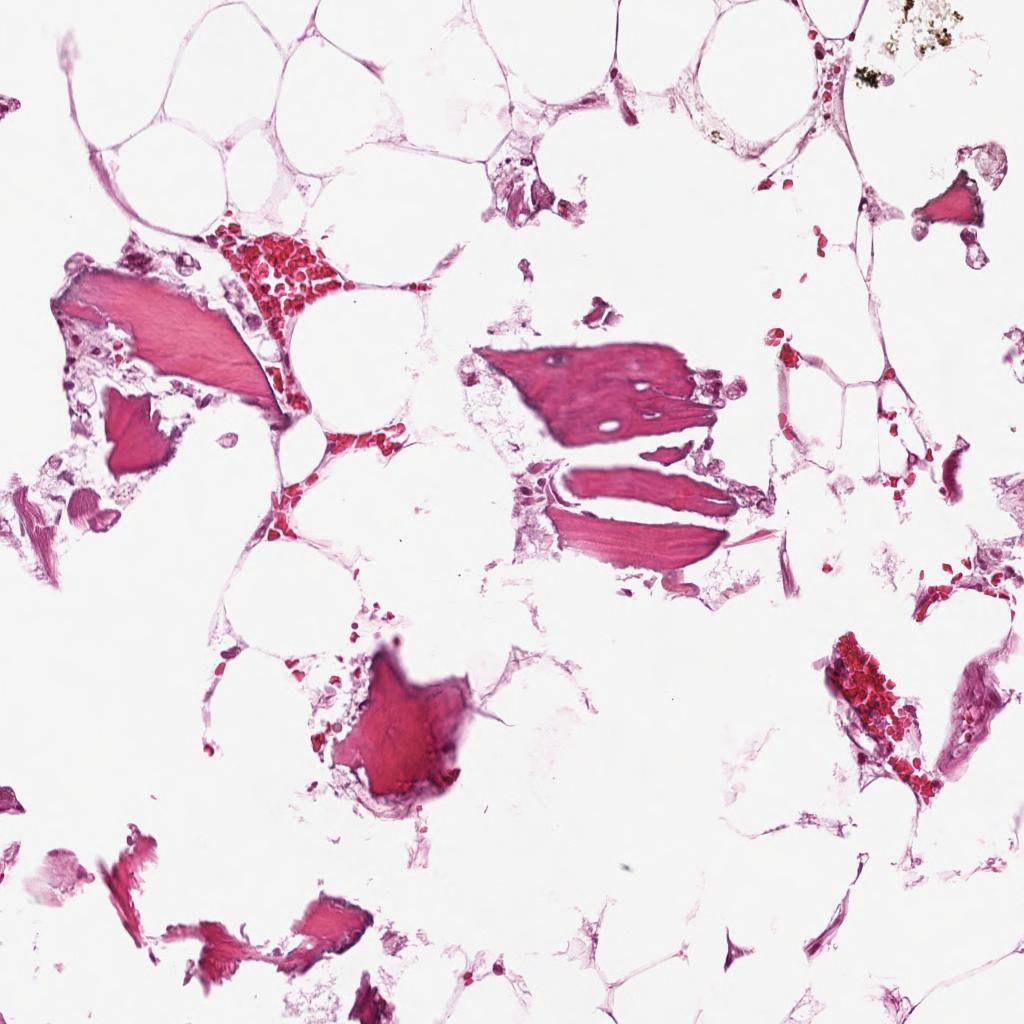
Label: Non-Tumor